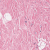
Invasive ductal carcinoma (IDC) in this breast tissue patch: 0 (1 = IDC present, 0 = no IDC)